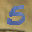
Label: 5